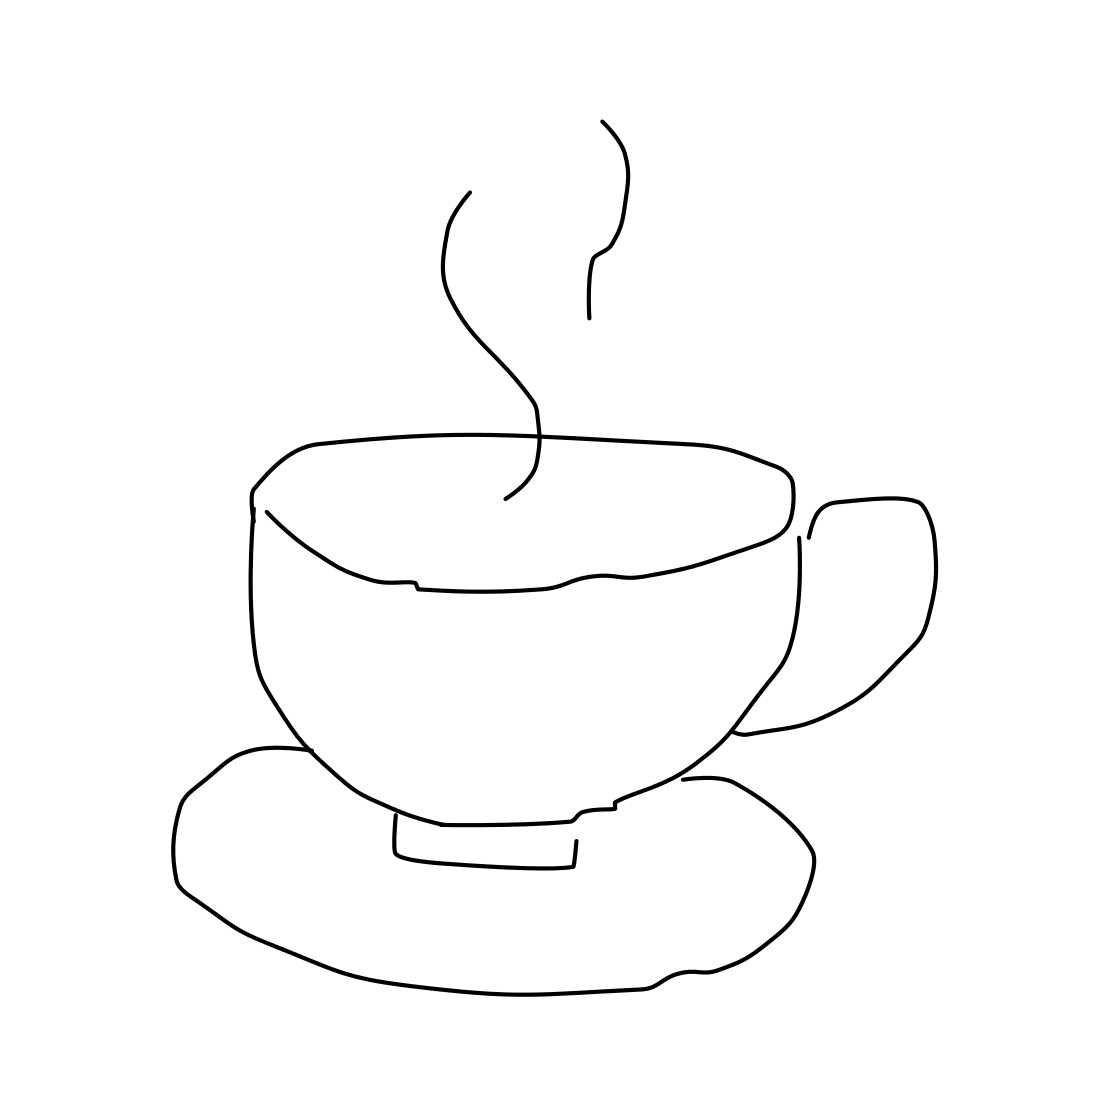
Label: teacup